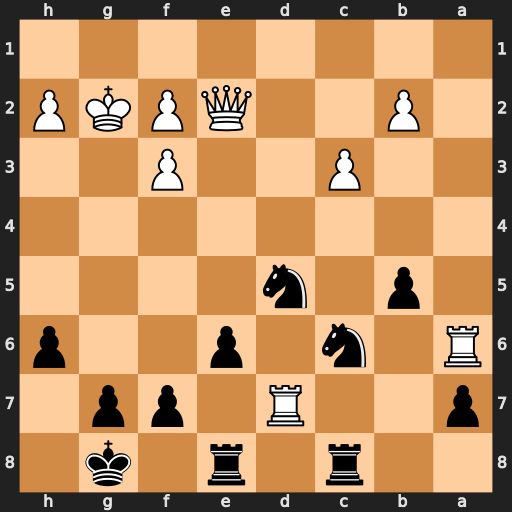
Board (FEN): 2r1r1k1/p2R1pp1/R1n1p2p/1p1n4/8/2P2P2/1P2QPKP/8
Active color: b
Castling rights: -
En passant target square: -
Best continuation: Nf4+ Kf1 Nxe2